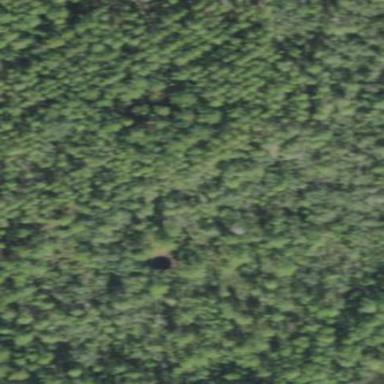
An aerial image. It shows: Needle-leaved woodland.